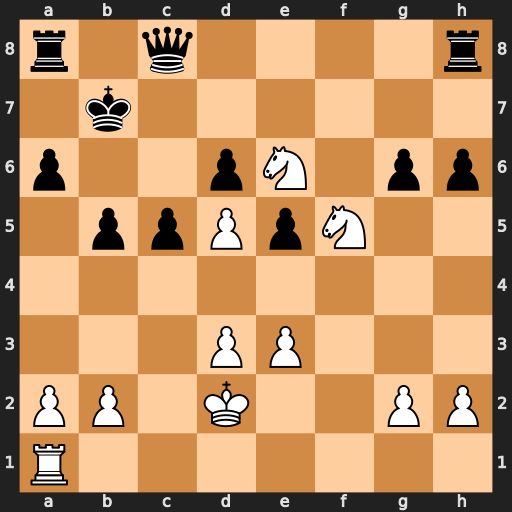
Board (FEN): r1q4r/1k6/p2pN1pp/1ppPpN2/8/3PP3/PP1K2PP/R7
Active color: w
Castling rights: -
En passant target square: -
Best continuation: Nxd6+ Kb6 Nxc8+